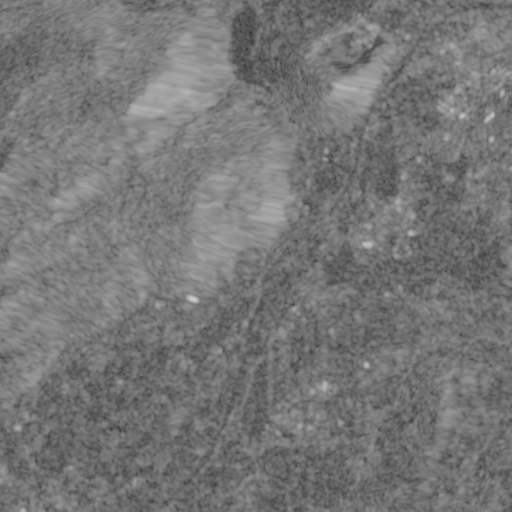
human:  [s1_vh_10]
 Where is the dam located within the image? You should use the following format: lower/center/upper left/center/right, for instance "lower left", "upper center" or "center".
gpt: The dam is located in the upper center of the image.
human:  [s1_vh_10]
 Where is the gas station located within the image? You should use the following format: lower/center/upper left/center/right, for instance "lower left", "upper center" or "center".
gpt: The gas station is located in the upper right of the image.
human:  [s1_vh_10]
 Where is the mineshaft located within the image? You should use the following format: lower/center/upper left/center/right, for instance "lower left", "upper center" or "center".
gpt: The mineshaft is located in the center left of the image.
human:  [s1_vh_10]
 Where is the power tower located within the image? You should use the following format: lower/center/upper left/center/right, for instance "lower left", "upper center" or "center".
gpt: The power tower is located in the upper right of the image.
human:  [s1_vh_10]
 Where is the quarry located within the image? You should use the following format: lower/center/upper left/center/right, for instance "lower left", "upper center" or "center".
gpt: The quarry is located in the upper right of the image.
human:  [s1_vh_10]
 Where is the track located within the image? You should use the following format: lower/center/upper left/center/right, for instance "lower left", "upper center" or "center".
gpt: The track is located in the center right of the image.
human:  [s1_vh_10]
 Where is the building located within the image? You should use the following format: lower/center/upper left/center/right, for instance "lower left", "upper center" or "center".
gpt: There is no building in the image.

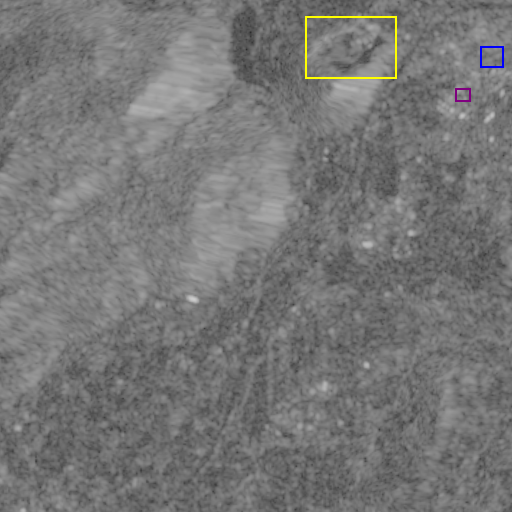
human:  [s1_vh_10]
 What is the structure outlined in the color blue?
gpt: The structure outlined in blue is a park.
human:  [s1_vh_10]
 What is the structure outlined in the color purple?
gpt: The structure outlined in purple is a parking lot.
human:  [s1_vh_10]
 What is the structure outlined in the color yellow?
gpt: The structure outlined in yellow is a quarry.
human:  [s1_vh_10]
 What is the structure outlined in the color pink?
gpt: There is no pink outline.